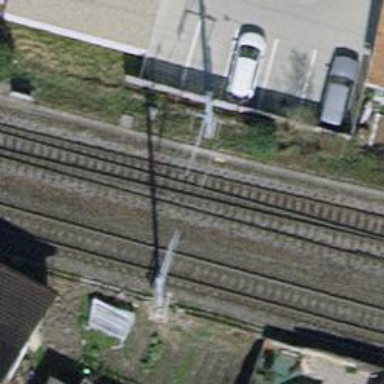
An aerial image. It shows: Railway with electrified contact lines.